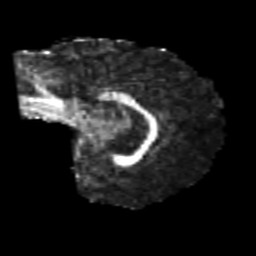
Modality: FA
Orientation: sagittal
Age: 20
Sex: female
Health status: healthy
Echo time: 0.074 s